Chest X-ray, PA view. Patient: 38 years old, sex F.
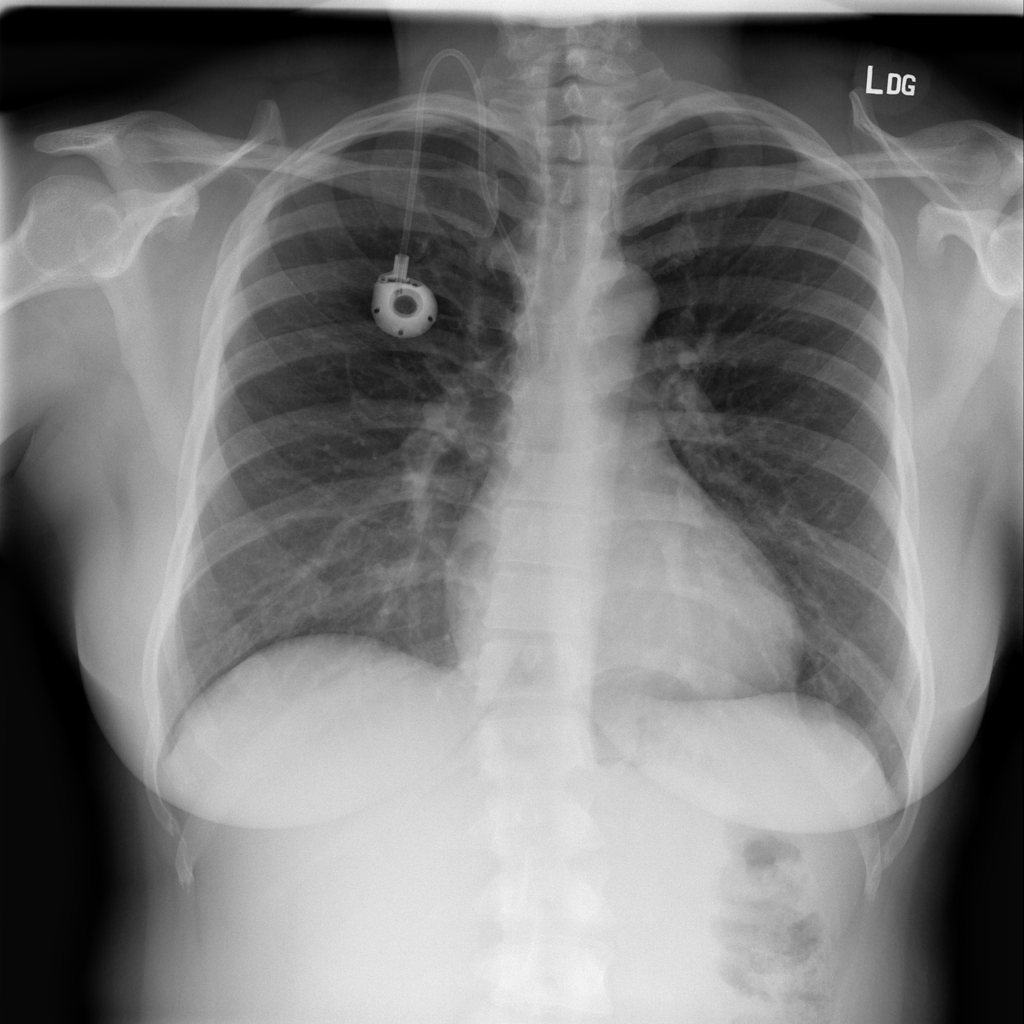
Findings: No Finding